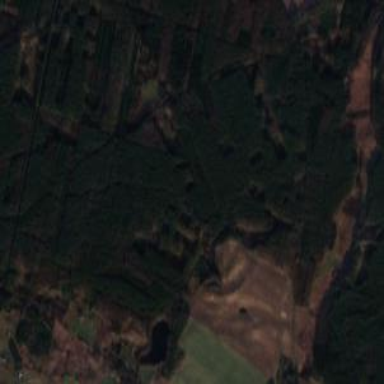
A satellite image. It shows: Forest area.